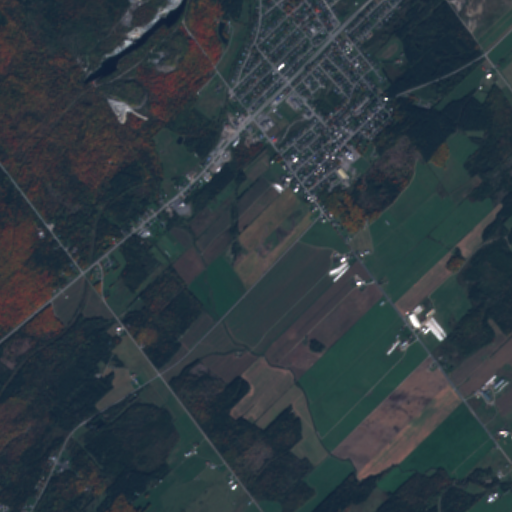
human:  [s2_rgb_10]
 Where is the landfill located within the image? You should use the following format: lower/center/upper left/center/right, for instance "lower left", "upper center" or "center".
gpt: The landfill is located in the upper left of the image.
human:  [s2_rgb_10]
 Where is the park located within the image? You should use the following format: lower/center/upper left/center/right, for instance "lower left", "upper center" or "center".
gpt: The park is located in the upper right of the image.
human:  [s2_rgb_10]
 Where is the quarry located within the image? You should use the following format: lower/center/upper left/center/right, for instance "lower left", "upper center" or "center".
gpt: The quarry is located in the upper left of the image.
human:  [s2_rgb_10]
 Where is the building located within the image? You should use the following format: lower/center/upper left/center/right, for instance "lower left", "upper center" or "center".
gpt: There is no building in the image.